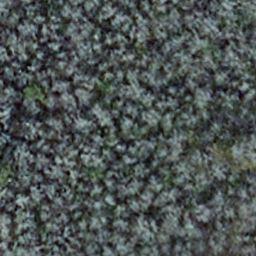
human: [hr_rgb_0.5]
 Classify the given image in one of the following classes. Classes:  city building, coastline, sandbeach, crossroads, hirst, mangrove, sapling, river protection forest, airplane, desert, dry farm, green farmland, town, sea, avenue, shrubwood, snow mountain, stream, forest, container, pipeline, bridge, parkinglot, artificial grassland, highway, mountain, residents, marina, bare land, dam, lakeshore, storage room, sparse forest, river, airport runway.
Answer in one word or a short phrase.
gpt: sapling